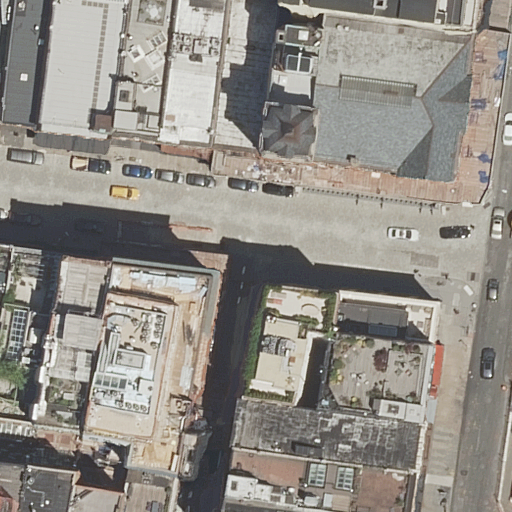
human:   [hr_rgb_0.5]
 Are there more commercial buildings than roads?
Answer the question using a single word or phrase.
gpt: no

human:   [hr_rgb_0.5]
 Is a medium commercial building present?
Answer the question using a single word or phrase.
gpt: no

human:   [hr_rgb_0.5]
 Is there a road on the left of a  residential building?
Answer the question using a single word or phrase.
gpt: yes

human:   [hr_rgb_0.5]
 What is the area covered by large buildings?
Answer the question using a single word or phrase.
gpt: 3507m2

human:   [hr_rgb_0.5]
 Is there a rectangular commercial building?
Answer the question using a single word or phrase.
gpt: no

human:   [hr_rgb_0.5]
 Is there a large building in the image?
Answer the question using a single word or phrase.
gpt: yes

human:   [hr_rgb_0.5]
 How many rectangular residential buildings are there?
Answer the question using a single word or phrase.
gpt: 16

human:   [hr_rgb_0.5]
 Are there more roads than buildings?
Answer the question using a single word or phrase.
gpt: no

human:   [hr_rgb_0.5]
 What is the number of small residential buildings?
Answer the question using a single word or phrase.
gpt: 9

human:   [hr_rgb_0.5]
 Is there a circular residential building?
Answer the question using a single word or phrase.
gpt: no

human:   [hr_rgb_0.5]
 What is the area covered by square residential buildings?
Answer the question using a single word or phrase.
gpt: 0m2

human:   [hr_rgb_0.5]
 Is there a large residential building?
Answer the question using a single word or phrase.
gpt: yes

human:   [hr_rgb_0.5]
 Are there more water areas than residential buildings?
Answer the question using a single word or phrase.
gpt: no

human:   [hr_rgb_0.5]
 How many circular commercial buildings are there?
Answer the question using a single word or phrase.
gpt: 0

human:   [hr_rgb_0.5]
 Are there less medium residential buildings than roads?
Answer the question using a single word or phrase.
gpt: no

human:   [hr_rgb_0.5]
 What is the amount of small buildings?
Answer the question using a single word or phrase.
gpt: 9

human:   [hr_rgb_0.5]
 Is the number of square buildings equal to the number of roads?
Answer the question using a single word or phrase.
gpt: no

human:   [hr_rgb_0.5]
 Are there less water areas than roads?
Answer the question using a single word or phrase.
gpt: yes

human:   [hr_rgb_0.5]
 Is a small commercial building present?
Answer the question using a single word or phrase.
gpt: no

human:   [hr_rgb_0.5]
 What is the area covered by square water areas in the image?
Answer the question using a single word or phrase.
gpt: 0m2

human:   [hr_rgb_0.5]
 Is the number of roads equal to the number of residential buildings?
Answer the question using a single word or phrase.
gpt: no

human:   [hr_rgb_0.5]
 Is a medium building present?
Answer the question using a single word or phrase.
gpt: yes

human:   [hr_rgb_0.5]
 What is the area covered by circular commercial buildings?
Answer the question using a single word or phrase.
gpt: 0m2

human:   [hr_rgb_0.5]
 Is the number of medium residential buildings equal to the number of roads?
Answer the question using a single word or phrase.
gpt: no

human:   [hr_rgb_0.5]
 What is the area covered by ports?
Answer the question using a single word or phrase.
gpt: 0m2

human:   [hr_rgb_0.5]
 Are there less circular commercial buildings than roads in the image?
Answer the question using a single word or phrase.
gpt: yes

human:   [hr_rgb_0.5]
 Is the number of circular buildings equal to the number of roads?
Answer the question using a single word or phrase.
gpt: no

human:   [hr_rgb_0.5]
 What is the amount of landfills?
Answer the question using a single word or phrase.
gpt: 0

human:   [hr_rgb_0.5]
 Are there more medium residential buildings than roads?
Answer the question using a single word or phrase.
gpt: yes

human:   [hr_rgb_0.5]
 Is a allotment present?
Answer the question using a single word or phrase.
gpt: no

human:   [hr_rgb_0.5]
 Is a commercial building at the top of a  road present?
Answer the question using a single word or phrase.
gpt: no

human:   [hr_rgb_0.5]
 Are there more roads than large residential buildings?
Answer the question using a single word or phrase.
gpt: yes

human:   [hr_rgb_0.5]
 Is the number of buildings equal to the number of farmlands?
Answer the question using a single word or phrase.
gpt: no

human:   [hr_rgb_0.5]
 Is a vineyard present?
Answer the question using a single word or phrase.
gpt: no

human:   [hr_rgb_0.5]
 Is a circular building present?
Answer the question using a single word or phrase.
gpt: no

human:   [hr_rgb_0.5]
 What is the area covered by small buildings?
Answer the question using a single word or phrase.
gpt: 403m2